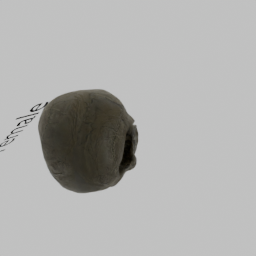
Label: nature